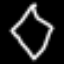
Label: diamond